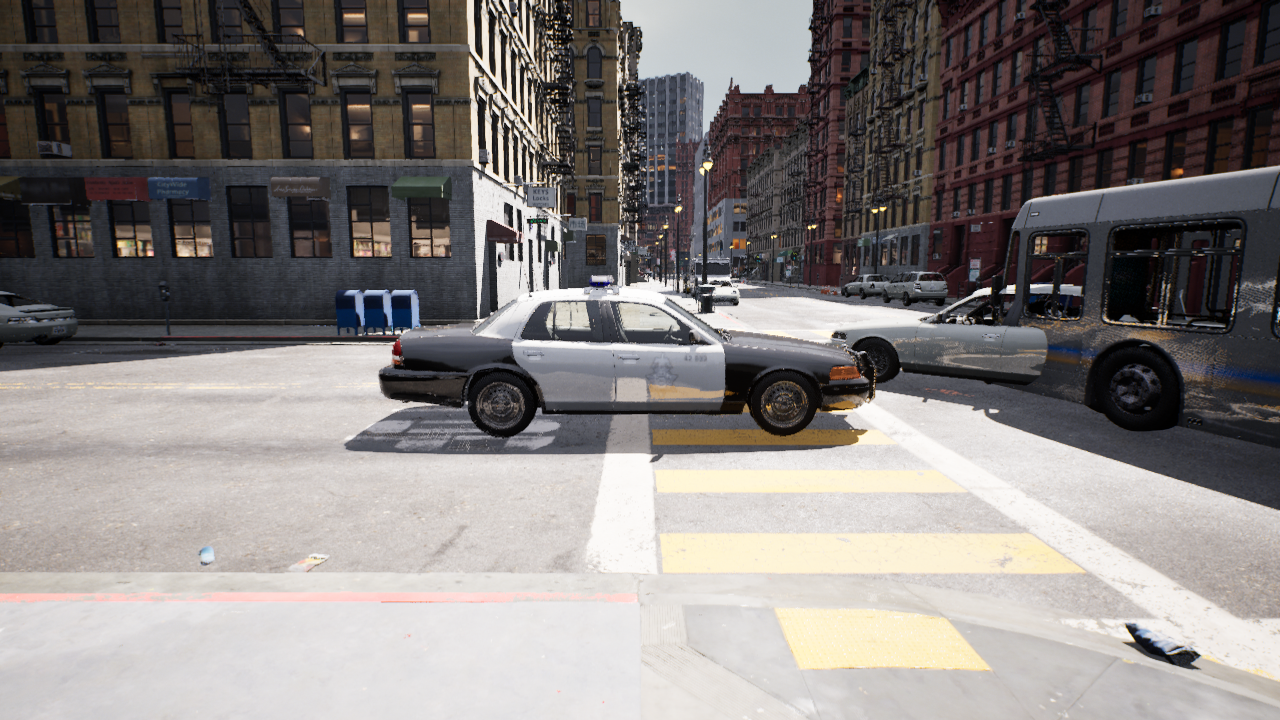
Venue: residential
Lighting: clear day
Vehicle rig: sedan